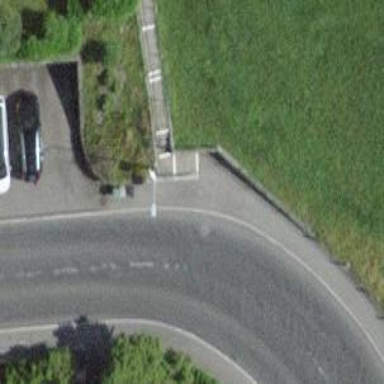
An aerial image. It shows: Road with steps.